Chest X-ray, AP view. Patient: 43 years old, sex F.
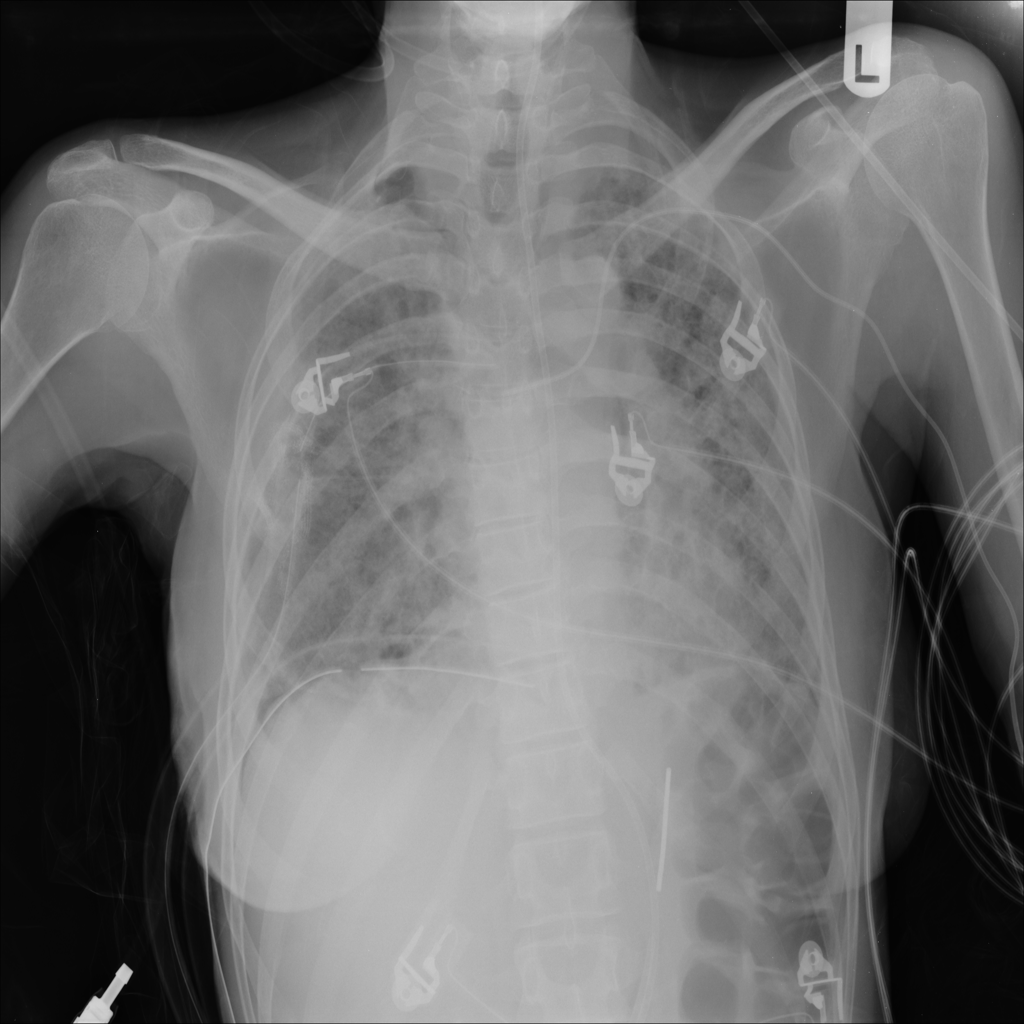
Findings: Pneumothorax